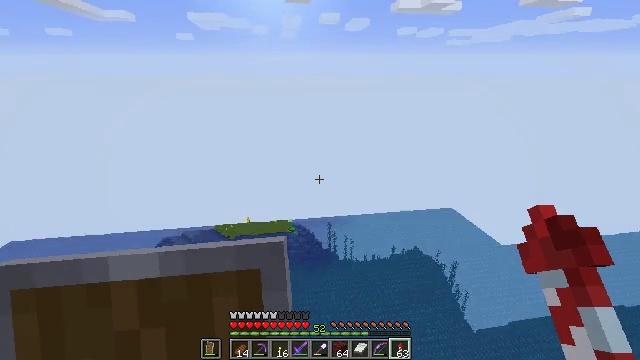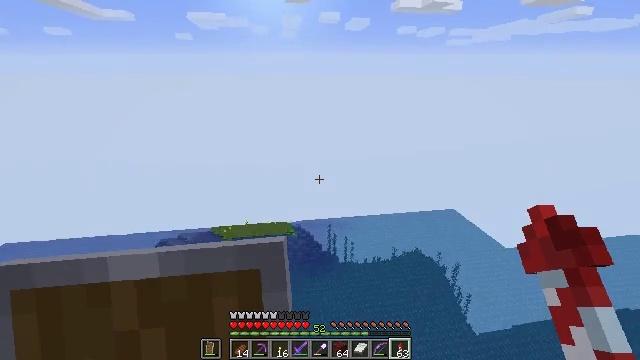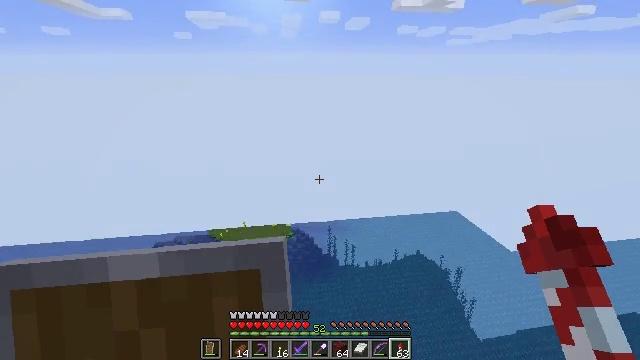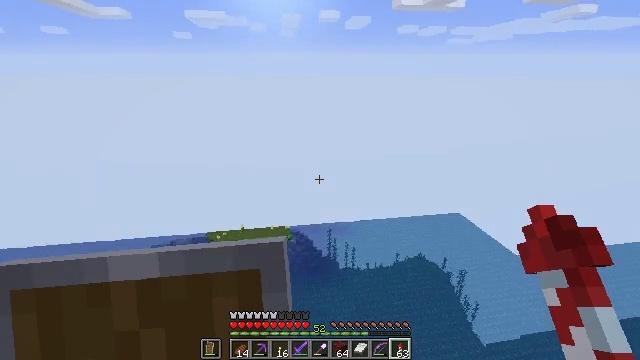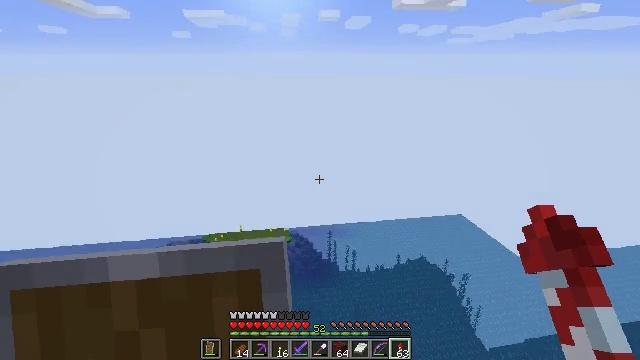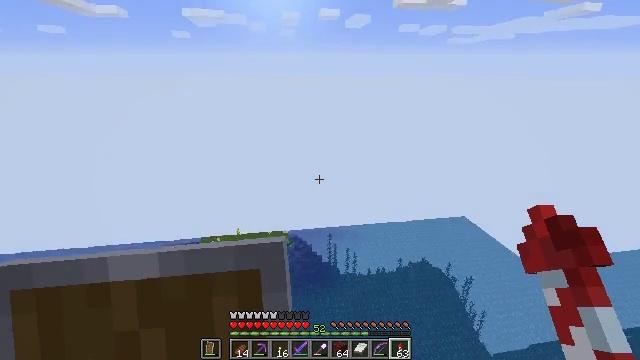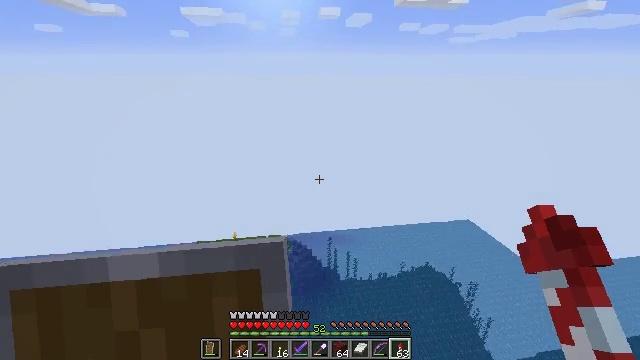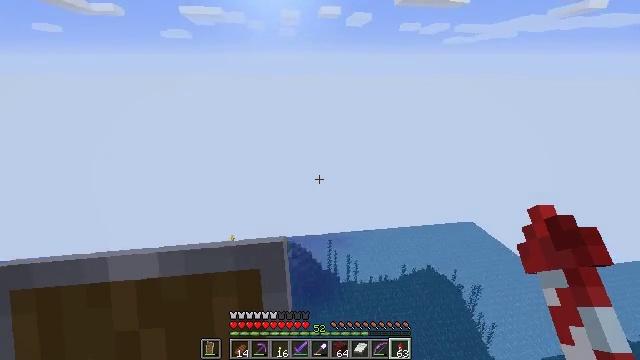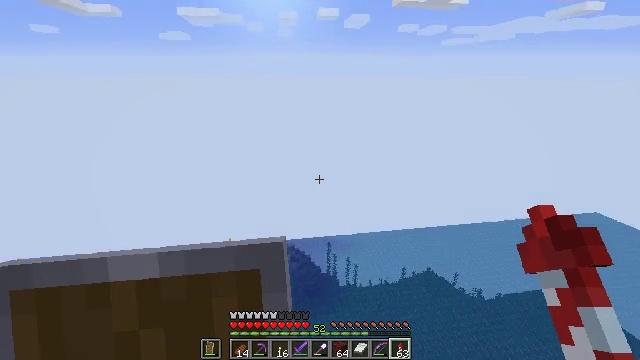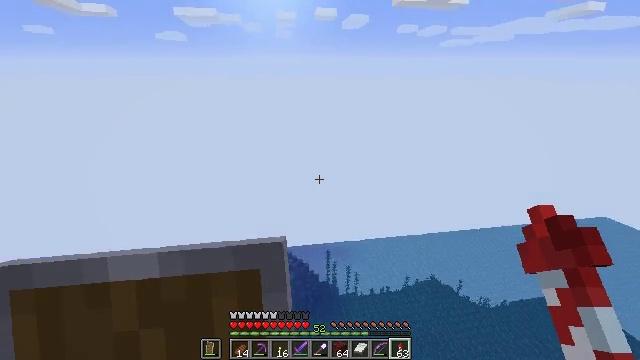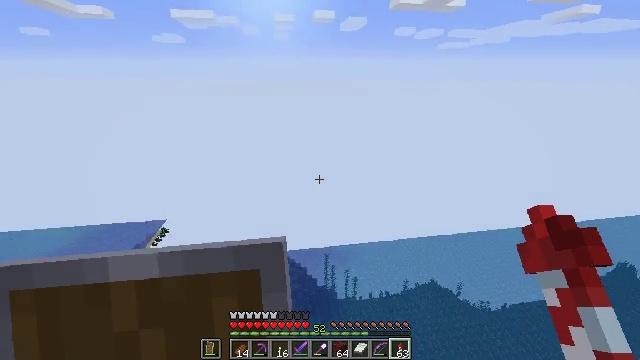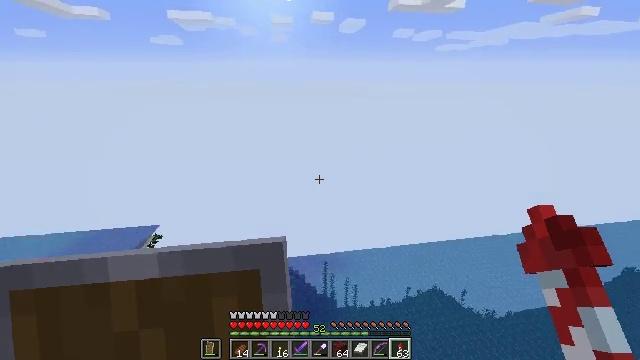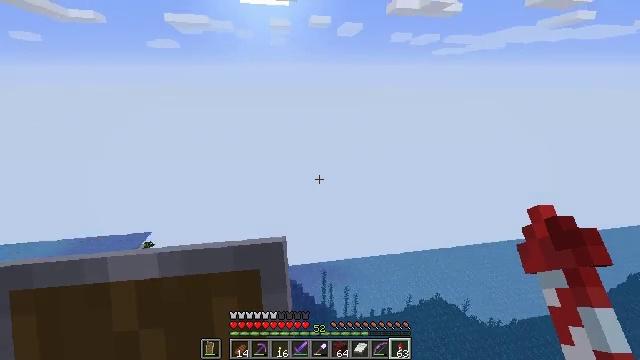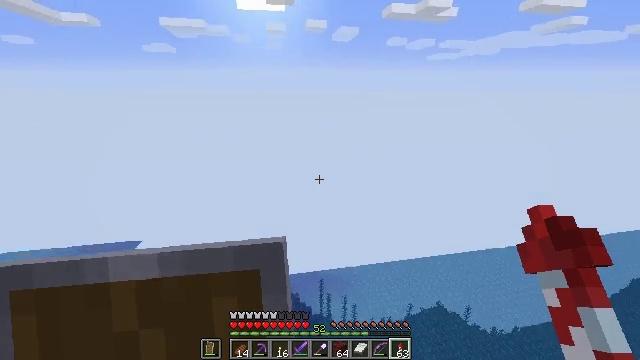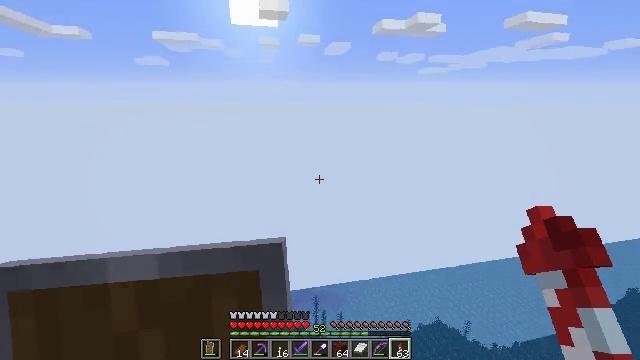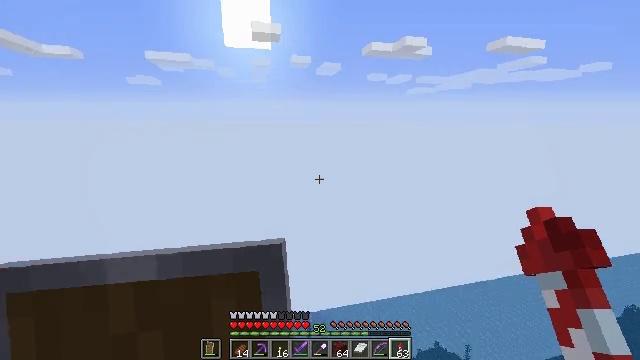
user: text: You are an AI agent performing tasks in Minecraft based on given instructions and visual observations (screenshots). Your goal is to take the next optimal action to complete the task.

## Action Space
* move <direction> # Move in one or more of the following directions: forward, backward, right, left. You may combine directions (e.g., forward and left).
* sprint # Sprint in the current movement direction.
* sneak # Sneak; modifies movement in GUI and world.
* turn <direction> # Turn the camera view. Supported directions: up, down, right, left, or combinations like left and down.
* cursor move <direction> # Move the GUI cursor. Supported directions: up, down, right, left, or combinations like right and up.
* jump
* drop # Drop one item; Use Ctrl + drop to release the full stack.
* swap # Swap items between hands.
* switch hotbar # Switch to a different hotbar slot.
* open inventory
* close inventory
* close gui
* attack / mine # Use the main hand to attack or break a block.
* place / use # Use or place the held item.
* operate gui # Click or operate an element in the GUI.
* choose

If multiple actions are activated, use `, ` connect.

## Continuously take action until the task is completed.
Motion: motion action
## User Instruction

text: Dig up the sandstone.
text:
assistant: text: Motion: no_op
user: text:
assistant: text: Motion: no_op
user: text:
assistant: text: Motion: no_op
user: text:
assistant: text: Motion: no_op
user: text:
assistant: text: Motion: no_op
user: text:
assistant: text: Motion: no_op
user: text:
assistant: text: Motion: no_op
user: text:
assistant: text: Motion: no_op
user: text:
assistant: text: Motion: no_op
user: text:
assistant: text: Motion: no_op
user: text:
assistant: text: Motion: no_op
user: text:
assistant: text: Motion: no_op
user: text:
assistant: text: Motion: no_op
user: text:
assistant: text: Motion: turn right and up
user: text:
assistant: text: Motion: turn right and up
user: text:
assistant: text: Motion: turn right and up
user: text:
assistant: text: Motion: turn up
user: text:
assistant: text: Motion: turn up
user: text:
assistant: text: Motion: turn up
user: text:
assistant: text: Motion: turn right and up
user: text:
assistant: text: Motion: turn right
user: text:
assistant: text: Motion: turn right
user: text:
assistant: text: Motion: turn right
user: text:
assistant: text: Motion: turn right and down
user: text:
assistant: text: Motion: turn right and down
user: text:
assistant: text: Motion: turn right and down
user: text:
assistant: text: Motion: turn right
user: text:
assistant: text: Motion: turn right and down
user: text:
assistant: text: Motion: turn right and down
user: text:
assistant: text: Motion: turn right